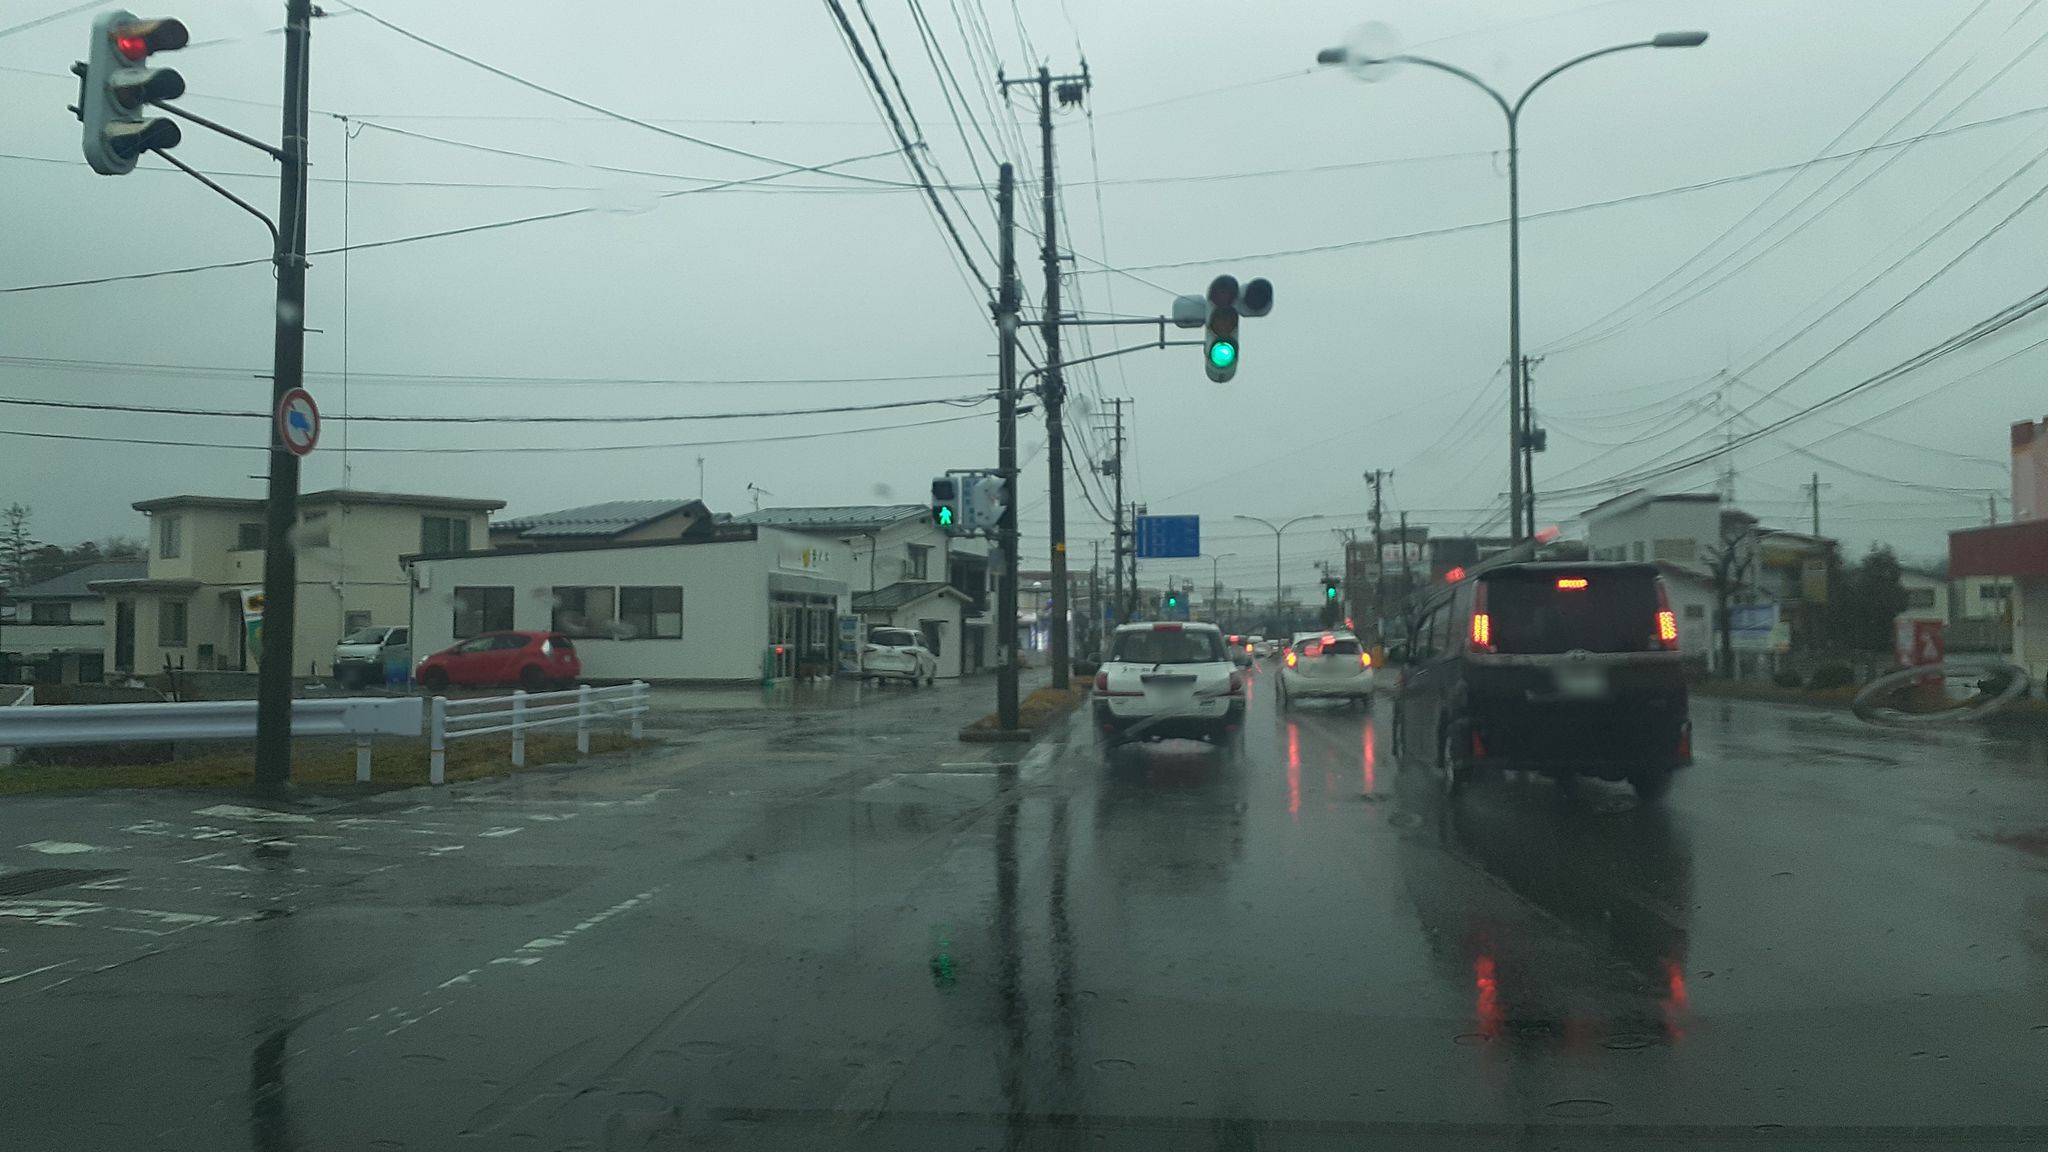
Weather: snowy
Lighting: day
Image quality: good
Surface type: railway
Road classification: primary
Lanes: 2.0
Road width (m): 3.8
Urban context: urban centre
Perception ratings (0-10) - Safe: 2.95, Lively: 1.91, Beautiful: 4.45, Boring: 1.67, Depressing: 5.88, Wealthy: 0.82